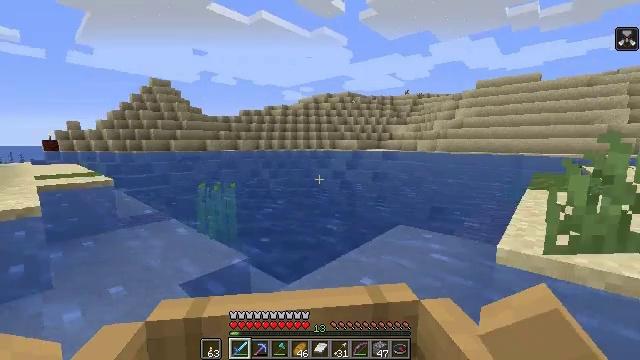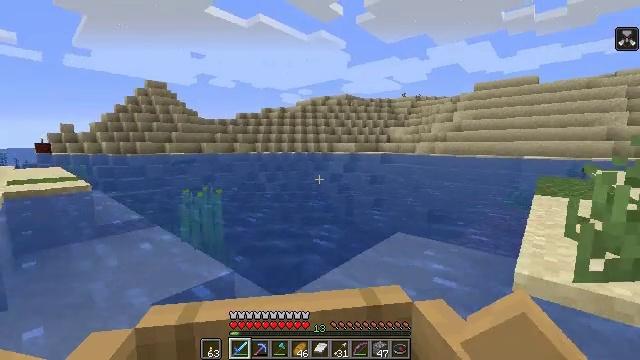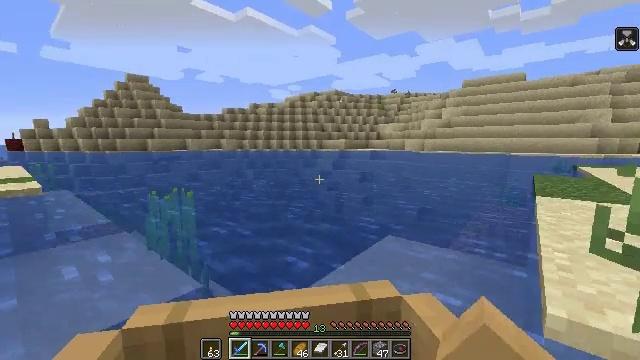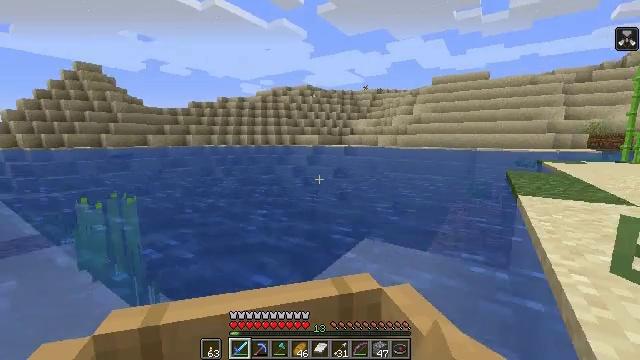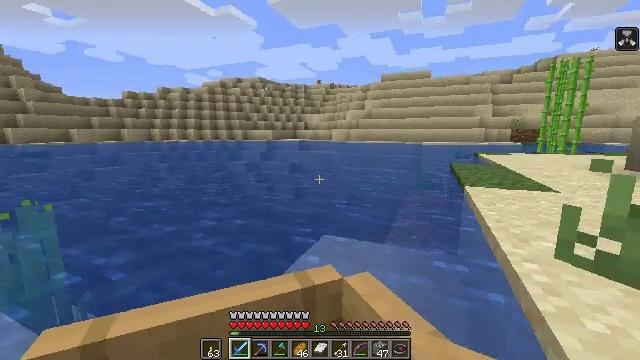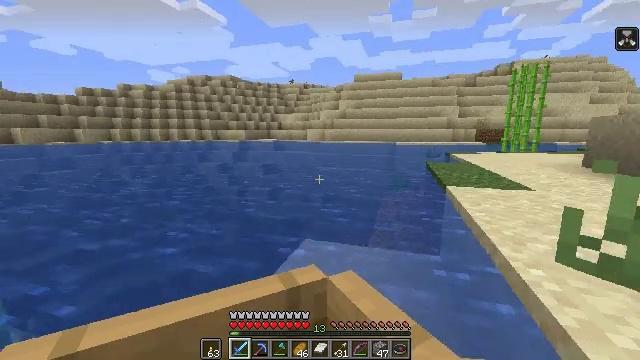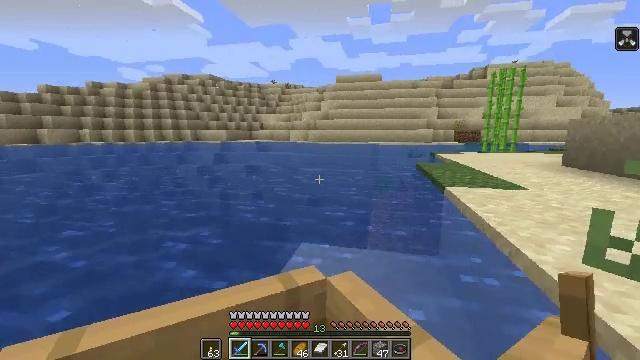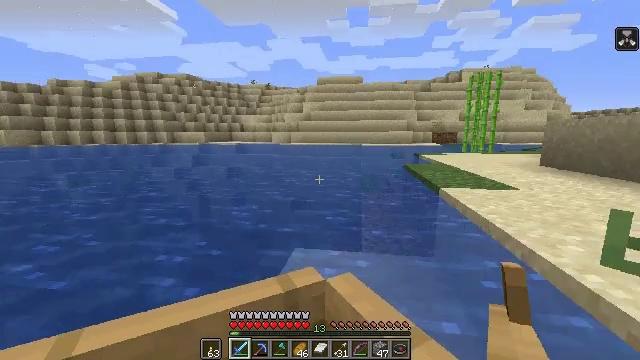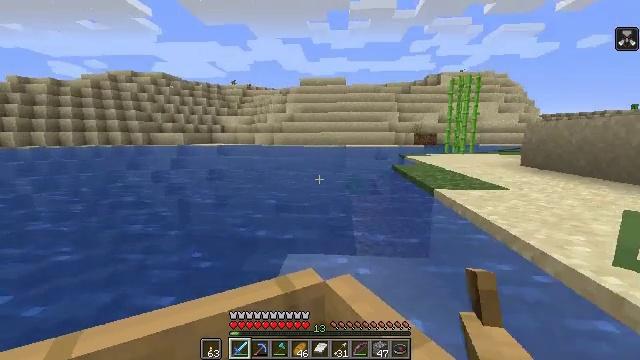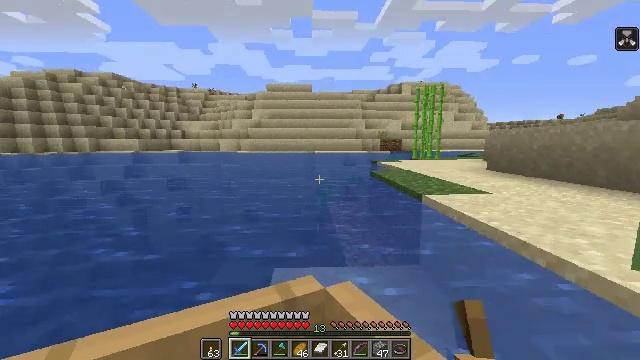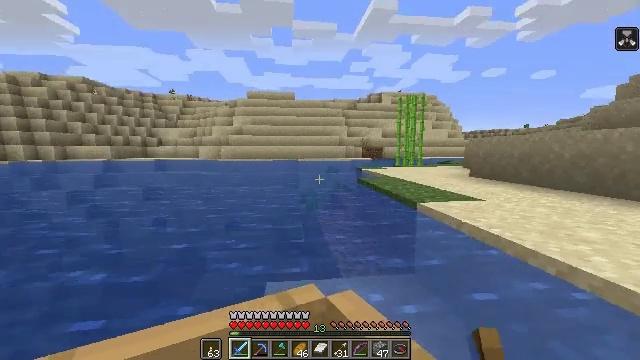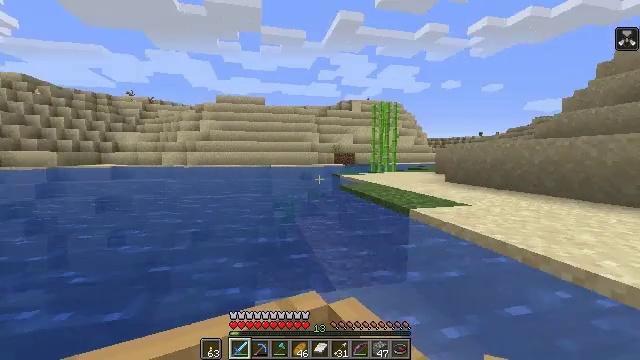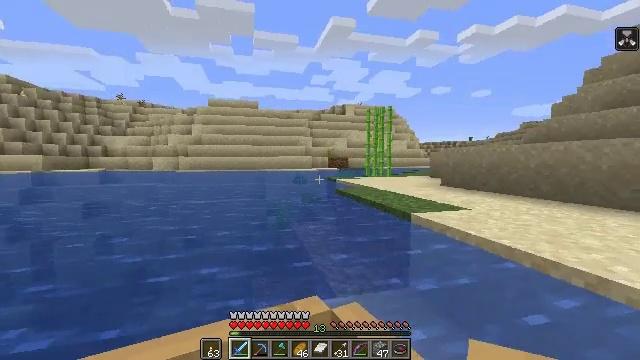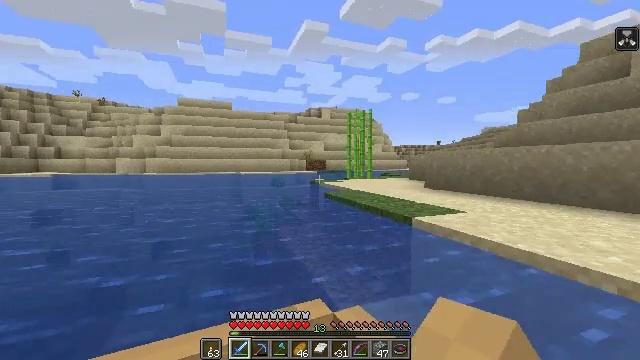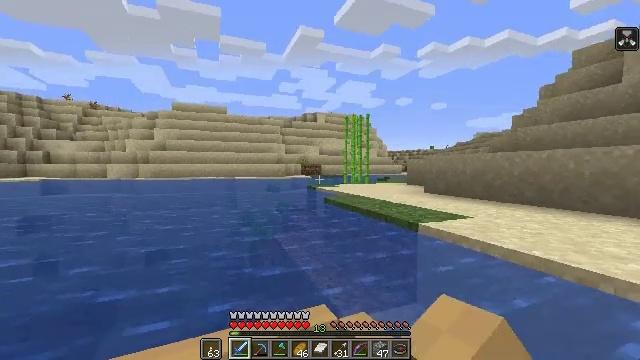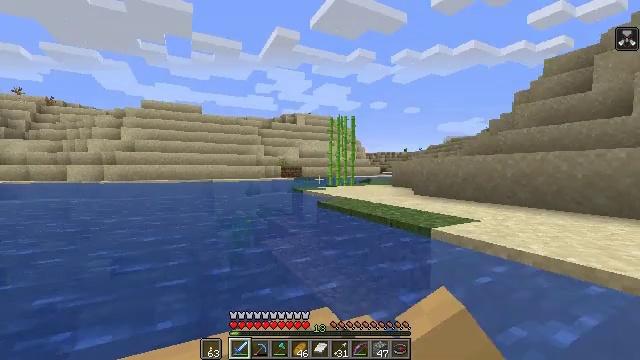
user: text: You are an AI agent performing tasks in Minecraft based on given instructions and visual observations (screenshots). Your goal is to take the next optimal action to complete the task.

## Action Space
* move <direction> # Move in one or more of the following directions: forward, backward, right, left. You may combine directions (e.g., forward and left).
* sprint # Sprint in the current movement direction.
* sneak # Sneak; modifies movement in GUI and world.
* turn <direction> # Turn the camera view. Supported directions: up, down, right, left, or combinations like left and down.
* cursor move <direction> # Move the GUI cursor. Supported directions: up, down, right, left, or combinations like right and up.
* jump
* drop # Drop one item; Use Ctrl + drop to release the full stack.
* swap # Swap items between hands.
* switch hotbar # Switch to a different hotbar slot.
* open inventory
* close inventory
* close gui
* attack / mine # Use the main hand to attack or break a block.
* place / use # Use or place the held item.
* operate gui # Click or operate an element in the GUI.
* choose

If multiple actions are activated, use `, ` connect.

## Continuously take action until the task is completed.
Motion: motion action
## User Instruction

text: Gather tall seagrass in the ocean.
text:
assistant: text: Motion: move forward and move right, turn right
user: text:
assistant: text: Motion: move forward and move right, turn right
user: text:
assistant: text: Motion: move forward and move right, turn right
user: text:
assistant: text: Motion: move forward and move right, turn right and down
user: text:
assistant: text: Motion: move forward and move right, turn right
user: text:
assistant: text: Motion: move forward and move right
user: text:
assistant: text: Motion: move forward and move right
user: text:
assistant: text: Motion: move forward and move right
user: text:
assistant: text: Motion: move forward and move right, turn up
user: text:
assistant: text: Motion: move forward, turn up
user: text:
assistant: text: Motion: move forward, turn up
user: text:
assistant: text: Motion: move forward
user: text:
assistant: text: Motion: move forward
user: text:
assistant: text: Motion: move forward, turn left and up
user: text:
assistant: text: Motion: move forward
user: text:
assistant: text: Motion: move forward, turn left
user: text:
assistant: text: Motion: move forward, turn left
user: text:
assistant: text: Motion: move forward, turn left and down
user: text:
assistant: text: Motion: move forward, turn left
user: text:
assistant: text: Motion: move forward
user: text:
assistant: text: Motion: move forward
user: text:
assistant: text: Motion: move forward
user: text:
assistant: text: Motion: move forward
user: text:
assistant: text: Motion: move forward
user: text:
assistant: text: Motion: move forward
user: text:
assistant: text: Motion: move forward
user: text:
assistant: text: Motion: move forward
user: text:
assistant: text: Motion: move forward
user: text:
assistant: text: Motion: move forward
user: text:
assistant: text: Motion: move forward